Question: Some controls on the parent screen are bleeding through the div (see image). I need this div to be on top of all other controls. Right now the radio button list and the tabs are somehow on top.

Here is the declaration of the dialog box:
'''
<div id="divSaveAnalysis" style="display: block; opacity: 100; width: 350px; font-size: 40px; position: absolute; top: 35px; left: 100px; background-color: rgb(247, 219, 111); padding: 15px; border: 1px solid #000;">
<div id="saving" style="font-size:medium; font-weight:bold;">
<span id="savingSpan" style="font-size: xx-large">Saving Analysis...</span>
<img src="css/images/Indicators/Activity/GearGreen_66x66.gif" style="float: right; height: 80px;"
title="Saving FLSA Analysis" alt="Saving..." />
<br />
<br />
<div><span id="savingReport" style="font-size: small;"></span></div>
<div><span id="savingInputs" style="font-size: small;"></span></div>
<div><span id="savingResults" style="font-size: small;"></span></div>
<div><span id="savingComplete" style="font-size: small;"></span></div>
</div>
</div>
'''
The computed styles for the div are:
'''
background-color: rgb(247, 219, 111);
border-bottom-color: rgb(0, 0, 0);
border-bottom-style: solid;
border-bottom-width: 0.9090908765792847px;
border-left-color: rgb(0, 0, 0);
border-left-style: solid;
border-left-width: 0.9090908765792847px;
border-right-color: rgb(0, 0, 0);
border-right-style: solid;
border-right-width: 0.9090908765792847px;
border-top-color: rgb(0, 0, 0);
border-top-style: solid;
border-top-width: 0.9090908765792847px;
color: rgb(51, 51, 51);
display: none;
font-family: Tahoma, Verdana, Arial, Helvetica, sans-serif;
font-size: 40px;
height: auto;
left: 100px;
line-height: 17.99715805053711px;
opacity: 1;
padding-bottom: 15px;
padding-left: 15px;
padding-right: 15px;
padding-top: 15px;
position: absolute;
text-align: left;
top: 35px;
visibility: visible;
width: 350px;
'''
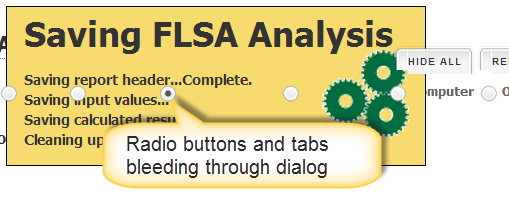
Answer: You can use z-index to change the way the contact stacks. By default it's based of the order the content loads with the page.
By default z-index is 'auto'. Try setting it to an integer like 100.
'''
z-index:100;
position:absolute;
'''
When you use z-index you have to also change the position value for the content.
You can read more about z-index here <URL>